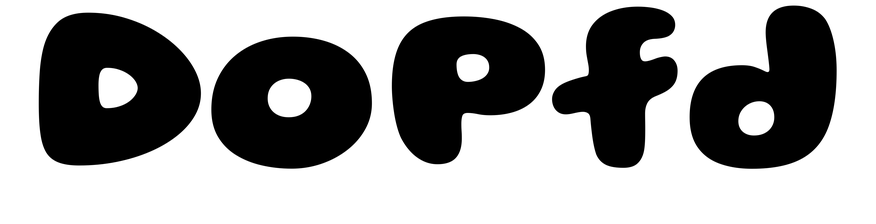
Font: Gluten_ExtraBold